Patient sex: F
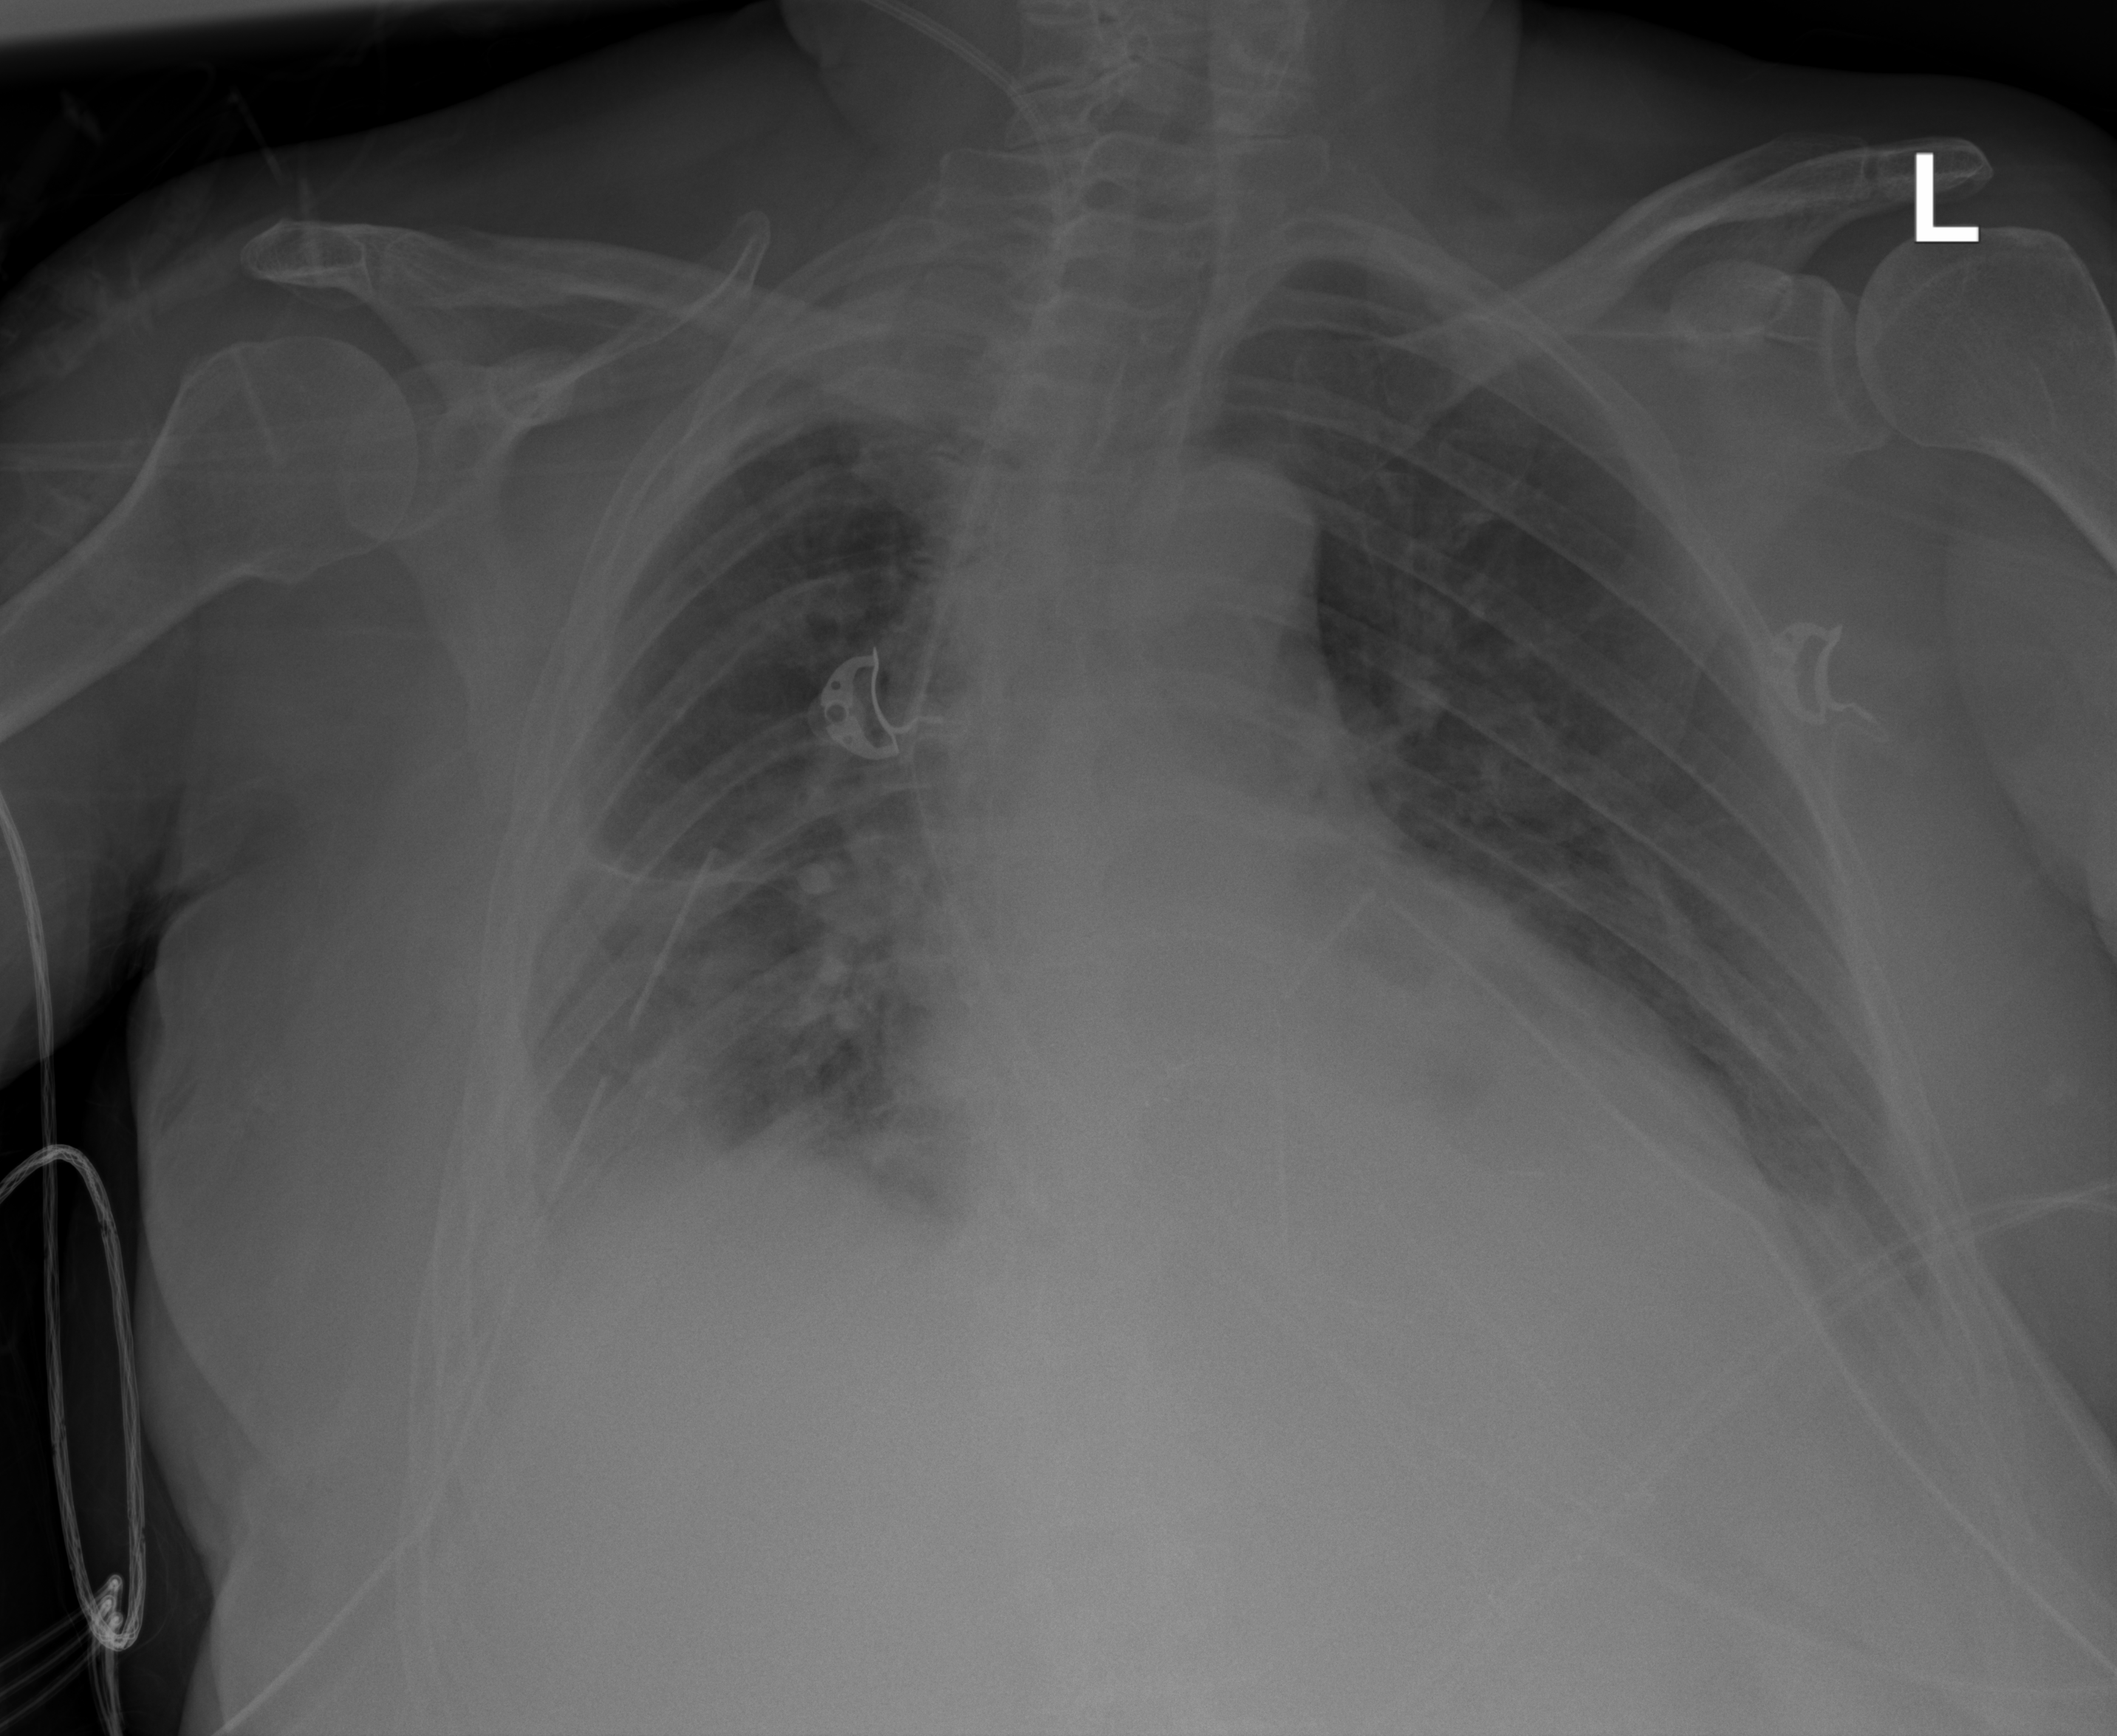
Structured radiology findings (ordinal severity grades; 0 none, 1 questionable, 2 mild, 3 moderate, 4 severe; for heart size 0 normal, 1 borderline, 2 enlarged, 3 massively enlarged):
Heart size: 0
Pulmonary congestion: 0
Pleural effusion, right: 3
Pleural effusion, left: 2
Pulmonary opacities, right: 2
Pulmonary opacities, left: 2
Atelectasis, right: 2
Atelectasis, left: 2